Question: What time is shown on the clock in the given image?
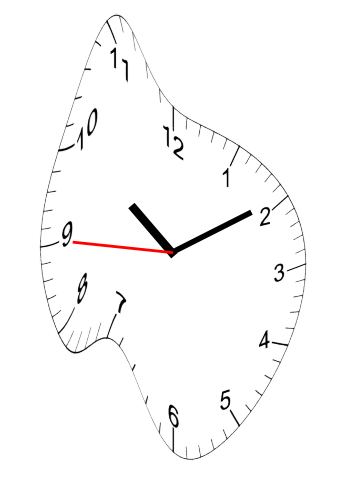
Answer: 10:09:45